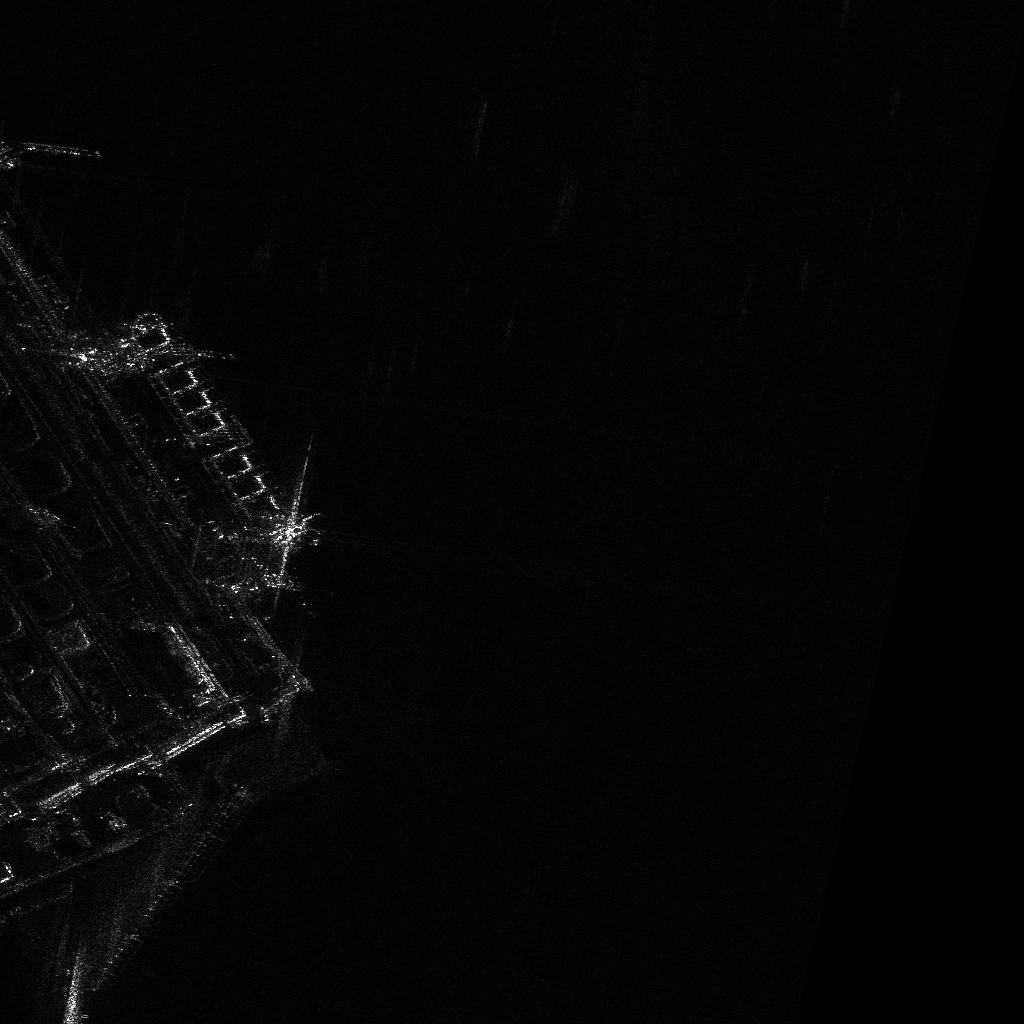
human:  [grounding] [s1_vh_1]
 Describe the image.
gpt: In the satellite image, there is  <ref>1 medium ore-oil </ref> <box>[[6, 39, 34, 44, 55]]</box> located at left.